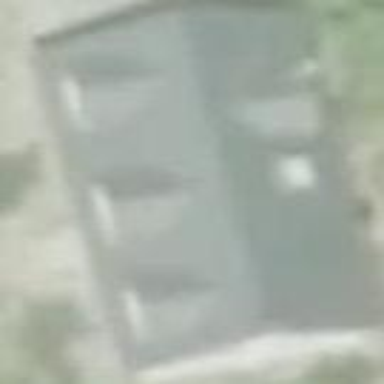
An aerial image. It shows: Simple and straightforward house.